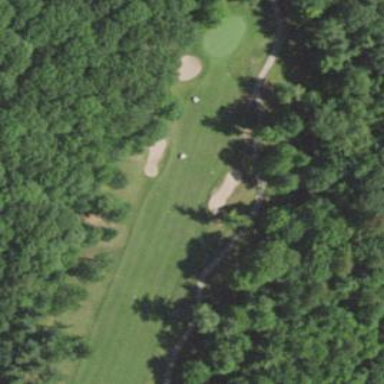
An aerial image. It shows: Grassy area designated as golf fairway.